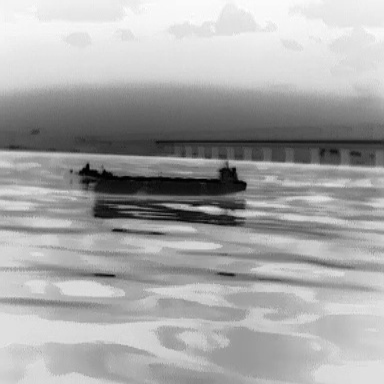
There are two objects shown in the infrared image, including a liner, and a warship.